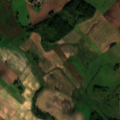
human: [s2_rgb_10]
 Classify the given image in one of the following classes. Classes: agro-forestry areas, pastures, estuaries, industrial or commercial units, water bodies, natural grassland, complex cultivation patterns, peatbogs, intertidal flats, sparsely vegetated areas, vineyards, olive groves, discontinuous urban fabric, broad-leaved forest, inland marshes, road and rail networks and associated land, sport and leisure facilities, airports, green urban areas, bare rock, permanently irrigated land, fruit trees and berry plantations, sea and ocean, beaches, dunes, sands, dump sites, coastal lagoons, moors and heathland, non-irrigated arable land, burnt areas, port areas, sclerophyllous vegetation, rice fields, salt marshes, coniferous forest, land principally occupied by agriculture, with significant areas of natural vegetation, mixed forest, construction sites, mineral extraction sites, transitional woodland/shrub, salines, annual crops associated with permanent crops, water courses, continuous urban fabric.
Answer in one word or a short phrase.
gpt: non-irrigated arable land, pastures, complex cultivation patterns